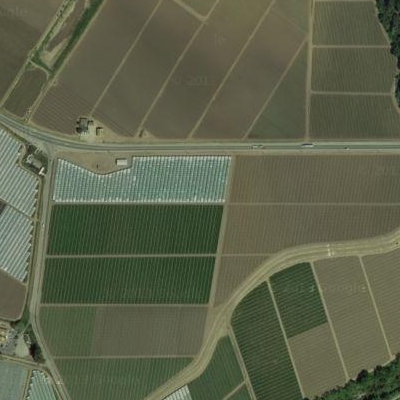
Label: Field